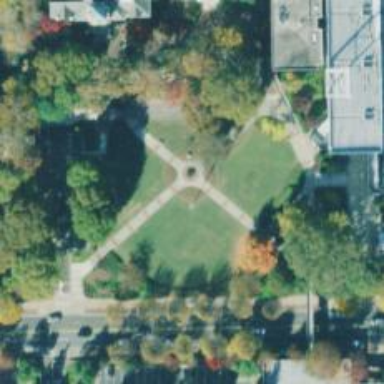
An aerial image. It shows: Park located in historic district.